Interaction volume radius: 5 \u00c5
Interaction volume height: 30 \u00c5
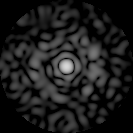
Disorder parameter: 0.8648